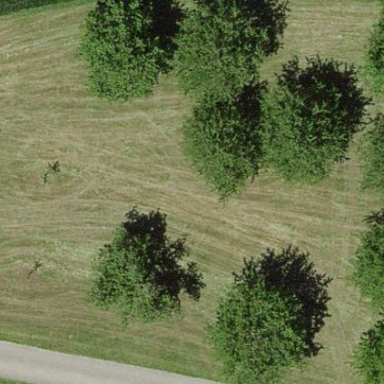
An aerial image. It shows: Orchard.